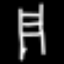
Label: chair